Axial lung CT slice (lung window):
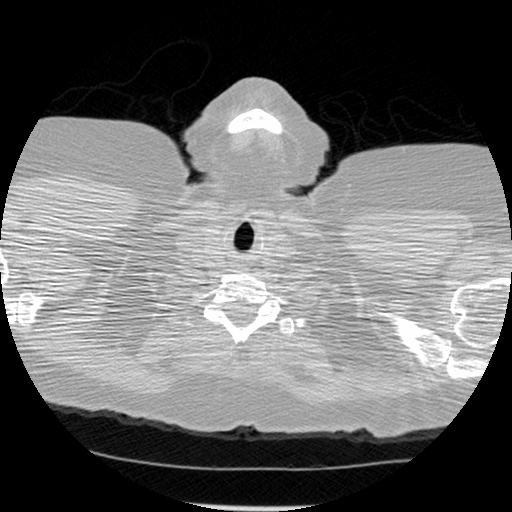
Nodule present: no